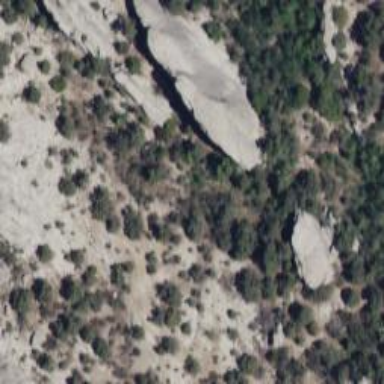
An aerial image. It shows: Landscape of bare rock.